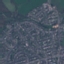
Land use / land cover: Residential